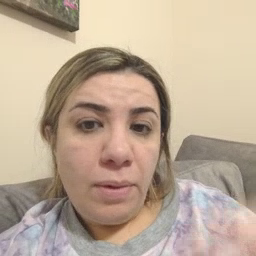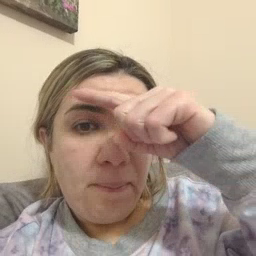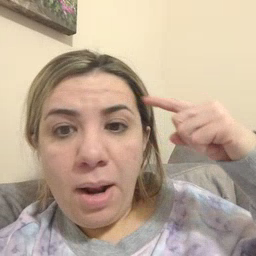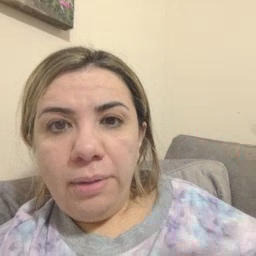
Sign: black